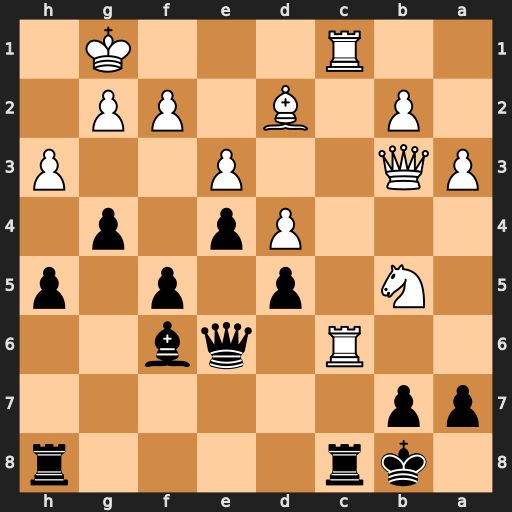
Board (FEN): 1kr4r/pp6/2R1qb2/1N1p1p1p/3Pp1p1/PQ2P2P/1P1B1PP1/2R3K1
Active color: b
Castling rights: -
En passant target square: -
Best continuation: Rxc6 Rxc6 Qxc6